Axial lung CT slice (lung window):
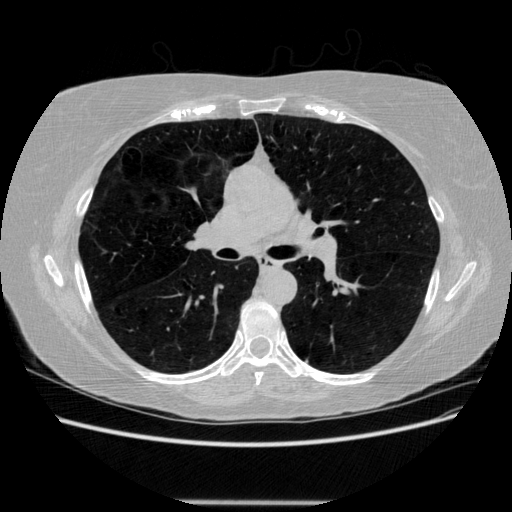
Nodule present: no